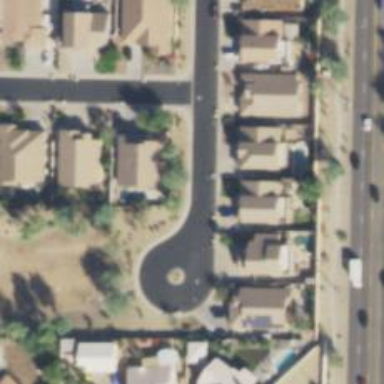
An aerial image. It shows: Residential road with asphalt surface.